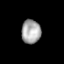
Tissue: prostate
Cell type: T cells
Senescence score: 0.3547
Nuclear area (px): 449
Mean DAPI intensity: 166.746